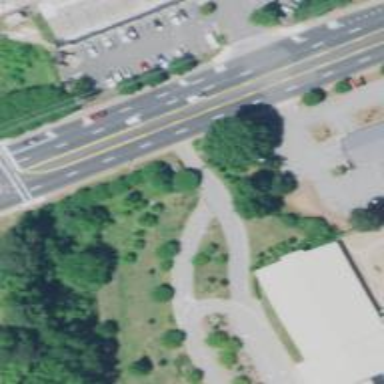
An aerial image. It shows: Service road leading to elementary school property.